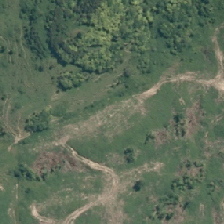
Land cover: high_producing_grassland